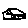
Label: house